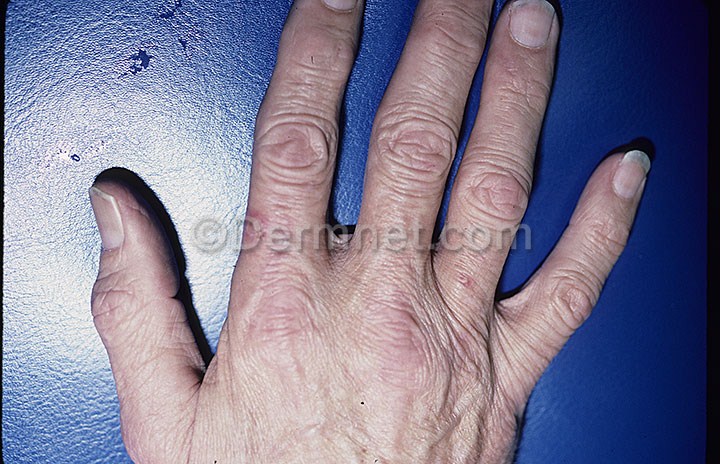
Disease: Vasculitis Photos